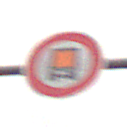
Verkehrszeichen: VerbotKennzeichnungspflichtigeKraftfahrzeugeGefaehrlicheGueter
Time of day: Midday
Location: Outdoor (Nature)
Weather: Overcast
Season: NotSpecified
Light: Natural